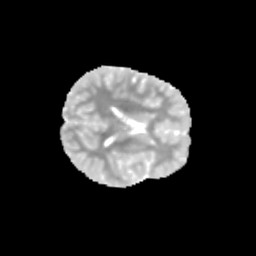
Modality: MD
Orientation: axial
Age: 10
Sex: female
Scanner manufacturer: siemens
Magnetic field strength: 3 T
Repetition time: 3.8 s
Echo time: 0.07 s